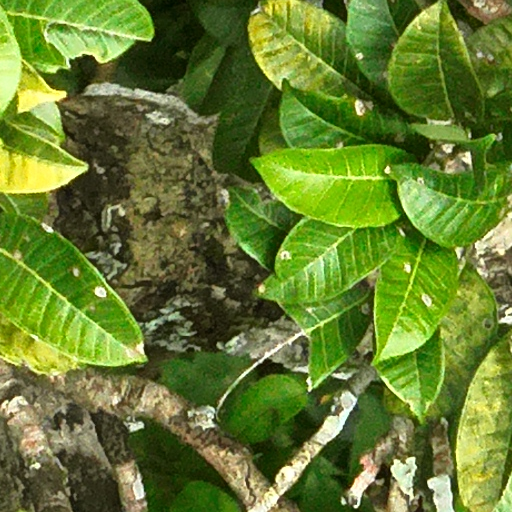
Species: Brosimum alicastrum
GBIF accepted scientific name: Brosimum alicastrum
Crown area (m\u00b2): 128.678